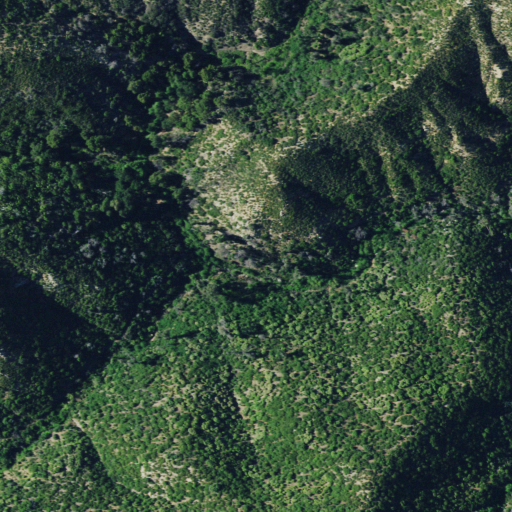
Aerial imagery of valley in California named Strawberry Valley containing shrub, open development, grassland, evergreen forest, mixed forest, low intensity development, woody wetlands, and medium intensity development